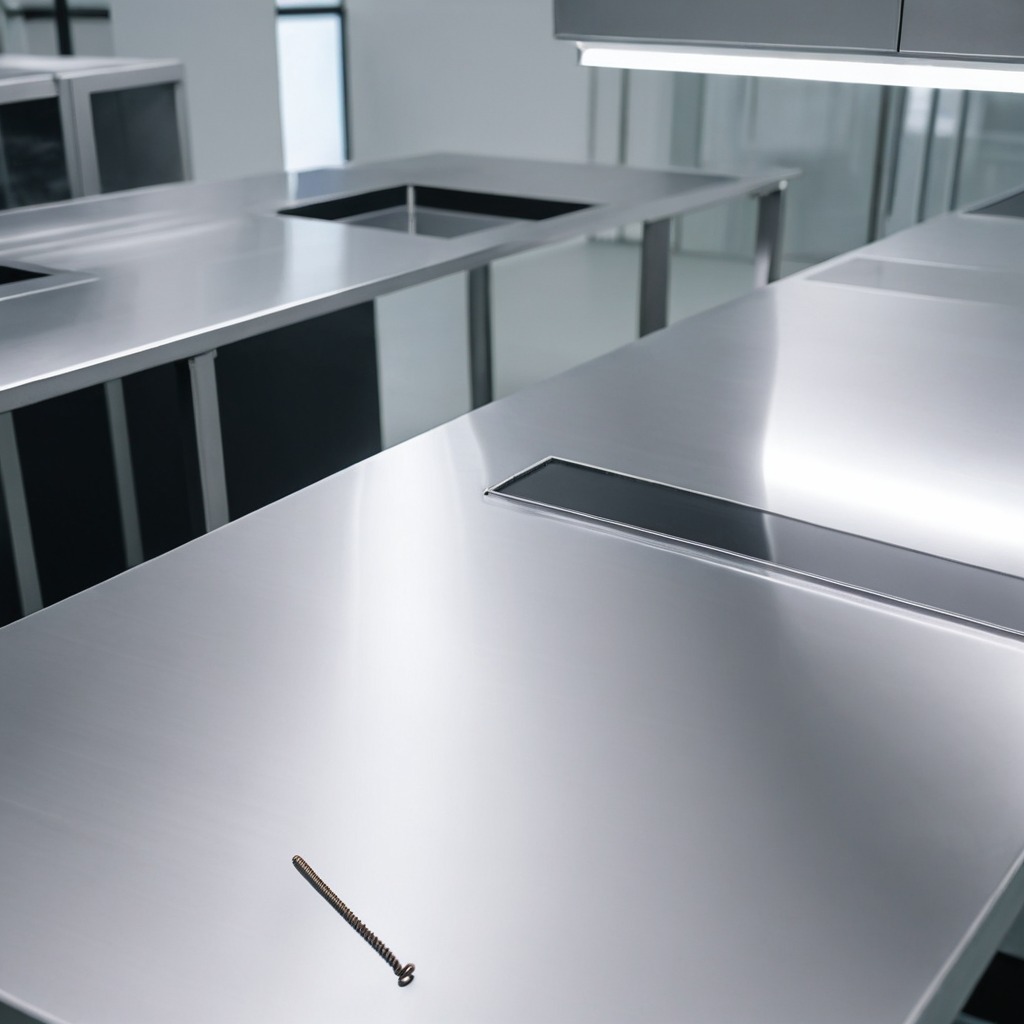
A coiled metal spring lies on a stainless steel table in a high-end prototyping lab.